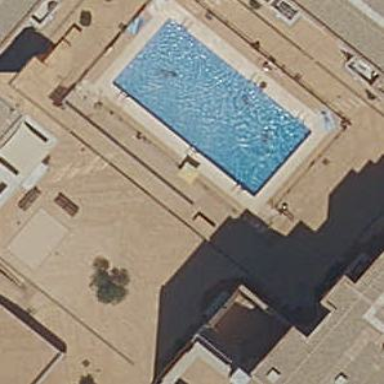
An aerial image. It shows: Swimming pool located in leisure land.